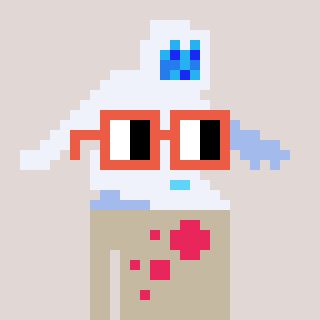
a pixel art character with square orange glasses, a yeti-shaped head and a bege-colored body on a warm background